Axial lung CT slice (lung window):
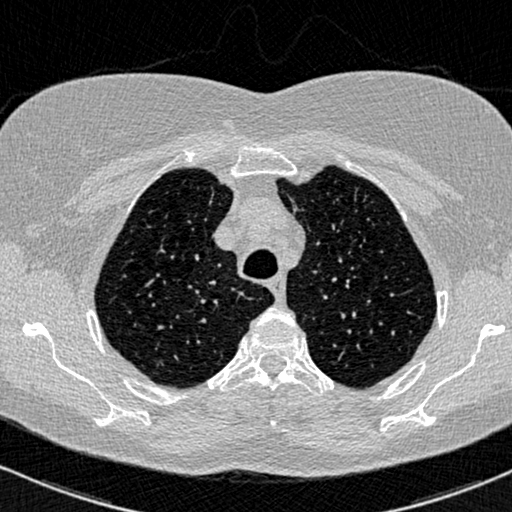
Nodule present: no